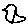
Label: bird